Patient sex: M
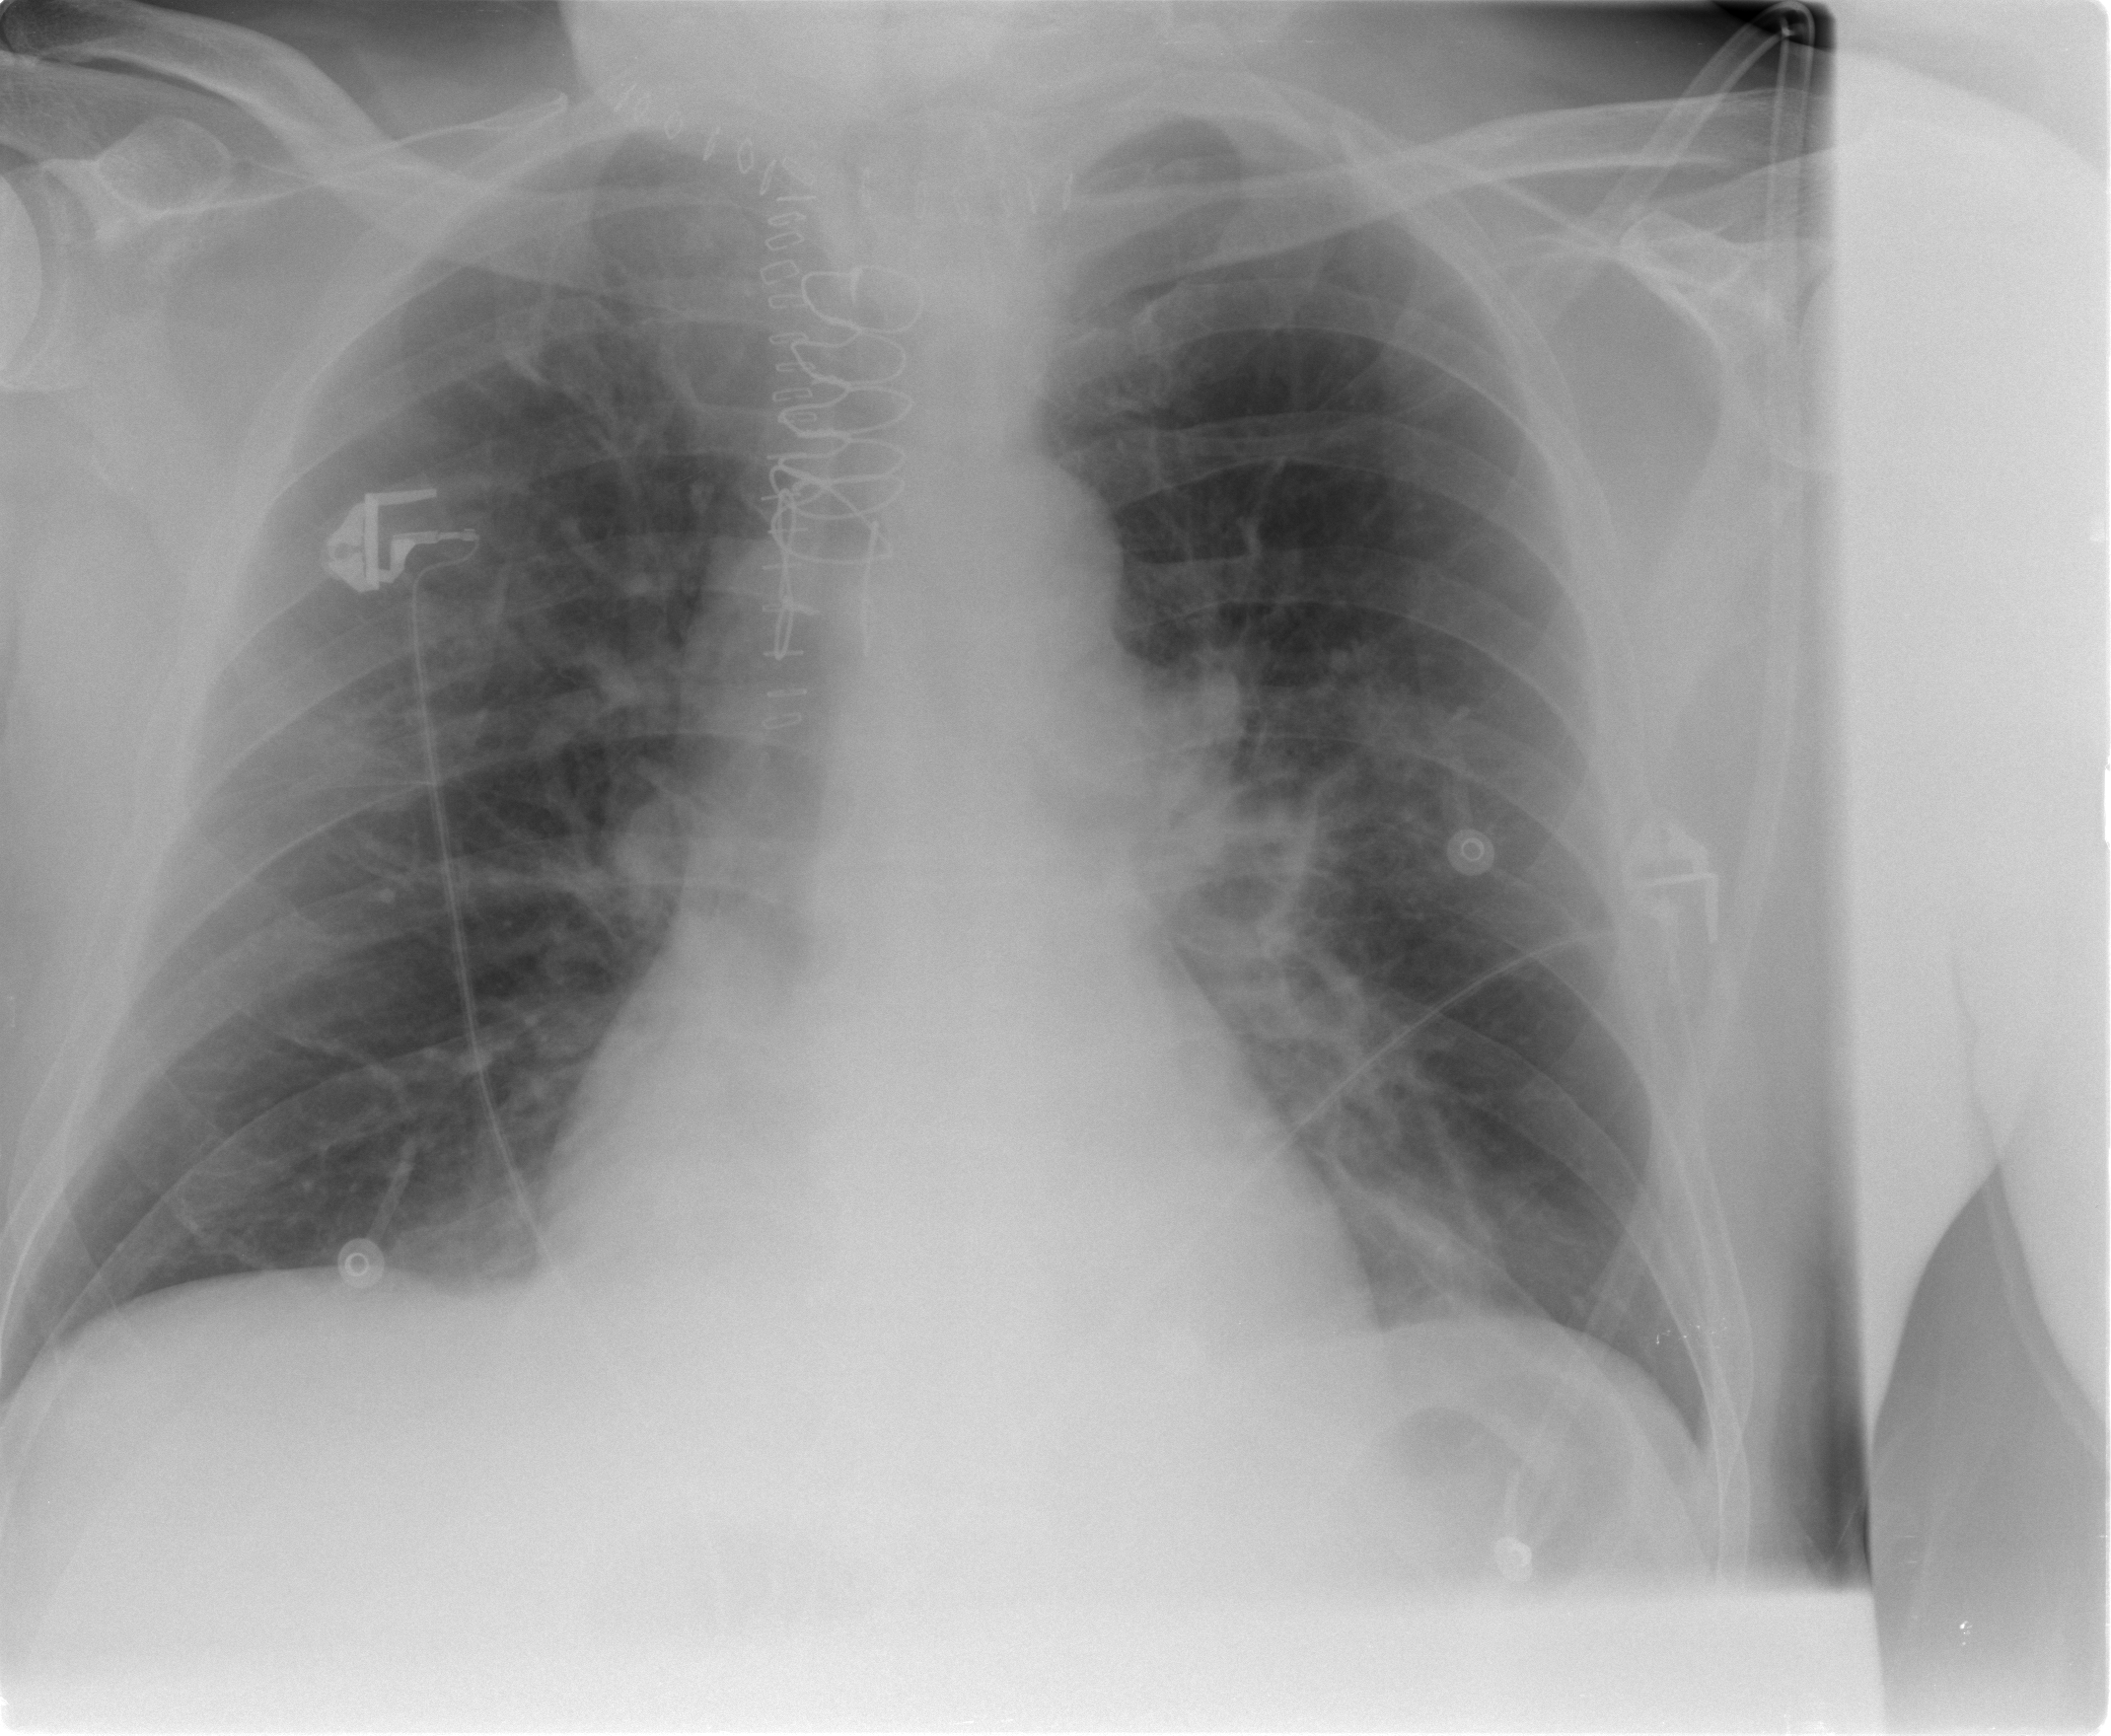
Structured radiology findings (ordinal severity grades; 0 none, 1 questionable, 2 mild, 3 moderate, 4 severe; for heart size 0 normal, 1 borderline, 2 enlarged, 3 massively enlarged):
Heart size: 1
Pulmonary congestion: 1
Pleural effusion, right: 0
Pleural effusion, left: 0
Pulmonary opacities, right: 0
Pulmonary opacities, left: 1
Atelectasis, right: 0
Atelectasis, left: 2